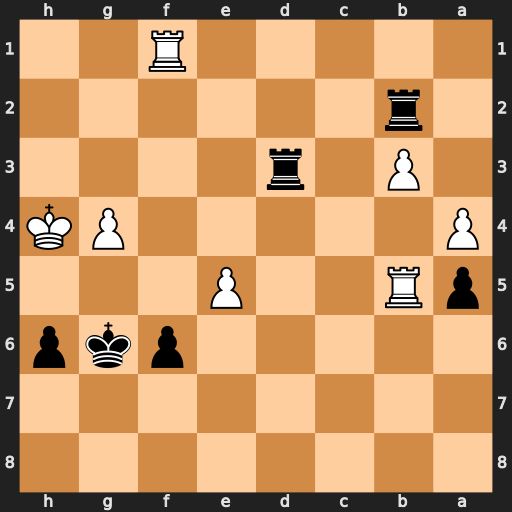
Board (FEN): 8/8/5pkp/pR2P3/P5PK/1P1r4/1r6/5R2
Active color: b
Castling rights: -
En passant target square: -
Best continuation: Rh2#